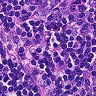
Metastatic tissue present: no